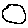
Label: moon